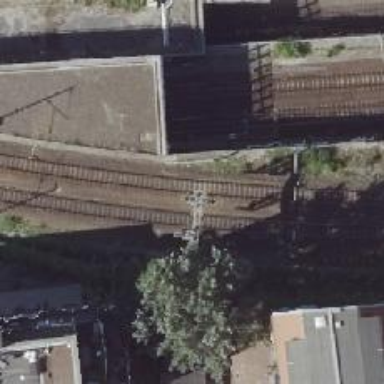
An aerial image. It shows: Railway signal.